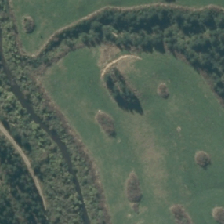
Land cover: low_producing_grassland